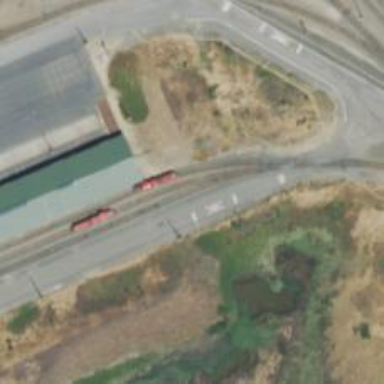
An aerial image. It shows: Railway spur service.